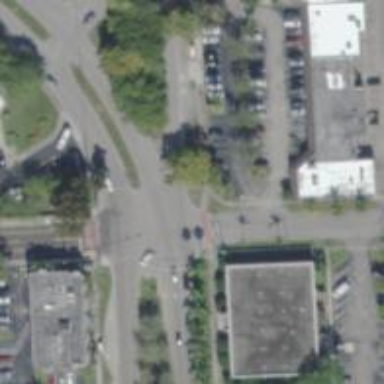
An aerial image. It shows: Marked road crossing.